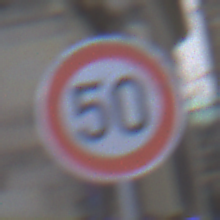
Verkehrszeichen: Geschwindigkeit50
Umgebung: Outdoor, Urban
Tageszeit: MorningAfternoon
Wetter: PartlyCloudy
Licht: Natural
Jahreszeit: NotSpecified
Kontrast: LowContrast